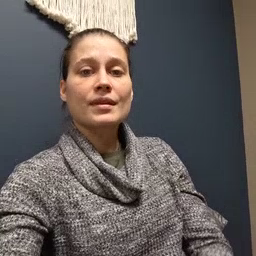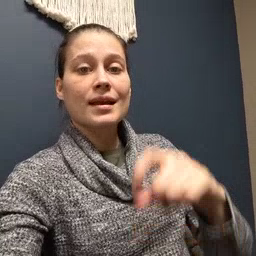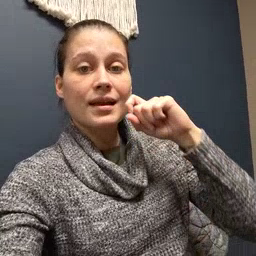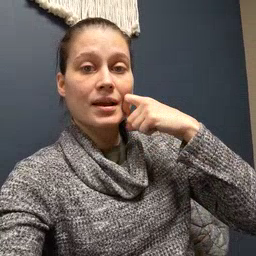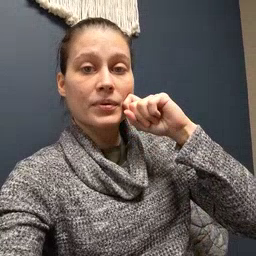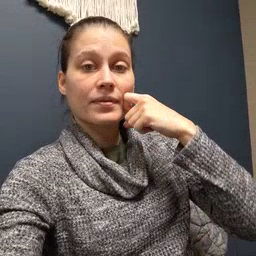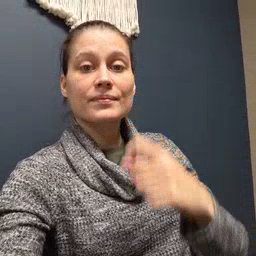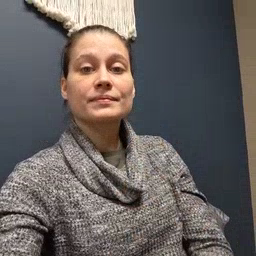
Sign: apple